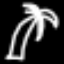
Label: palm tree